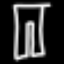
Label: pants